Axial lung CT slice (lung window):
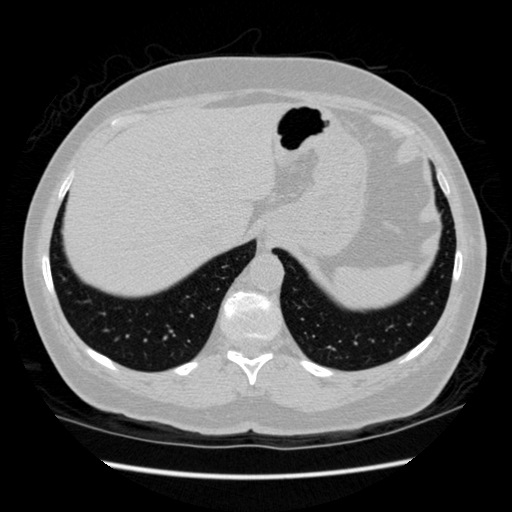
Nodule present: no